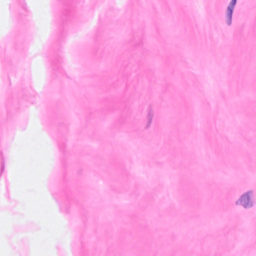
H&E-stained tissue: Breast